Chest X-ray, PA view. Patient: 73 years old, sex M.
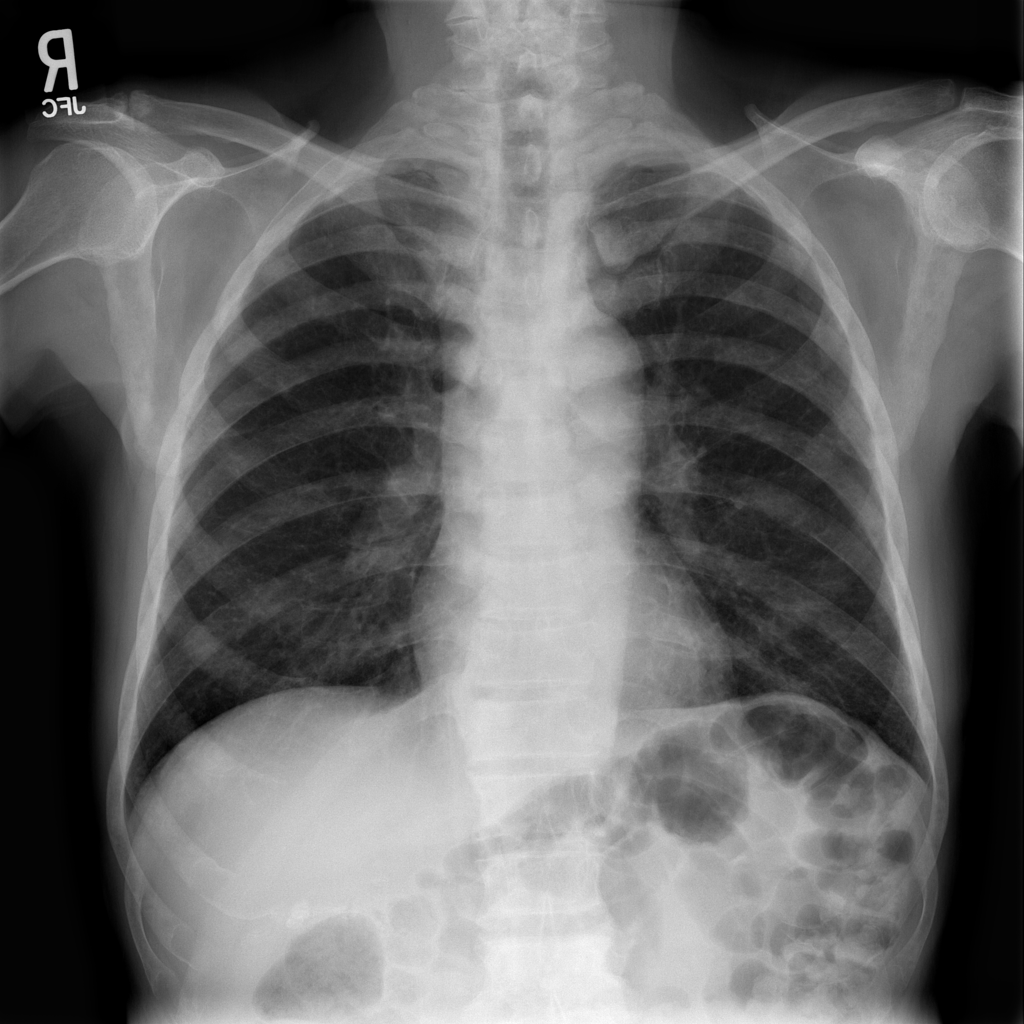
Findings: No Finding